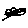
Label: cloud